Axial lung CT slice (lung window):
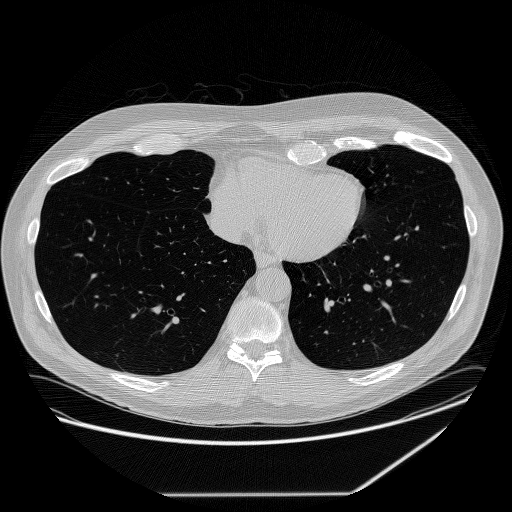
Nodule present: no